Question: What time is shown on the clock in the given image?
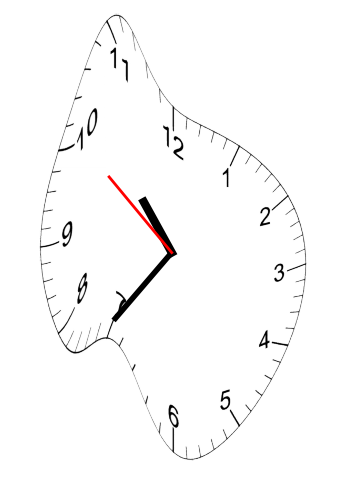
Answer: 10:35:51